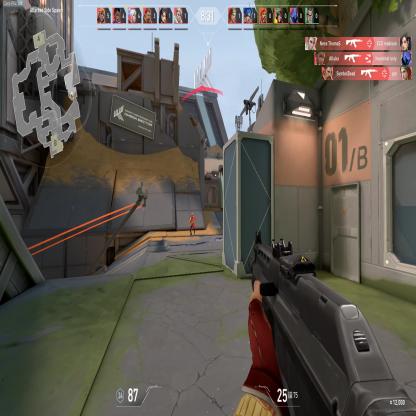
Label: enemy